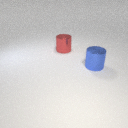
large red metal cylinder behind large blue metal cylinder